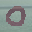
Label: 0